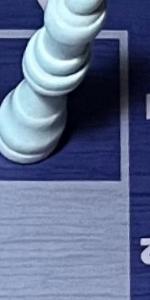
Label: Empty